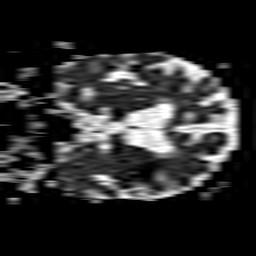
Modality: ADC
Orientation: coronal
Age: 70
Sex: female
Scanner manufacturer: philips
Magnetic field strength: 1.5 T
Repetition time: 3.662 s
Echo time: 0.06922 s